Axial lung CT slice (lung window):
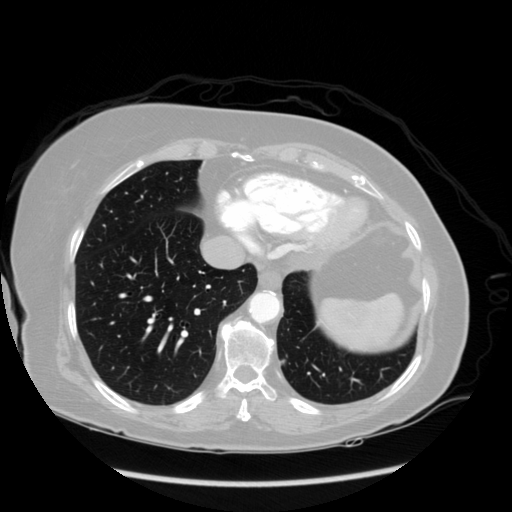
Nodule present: no